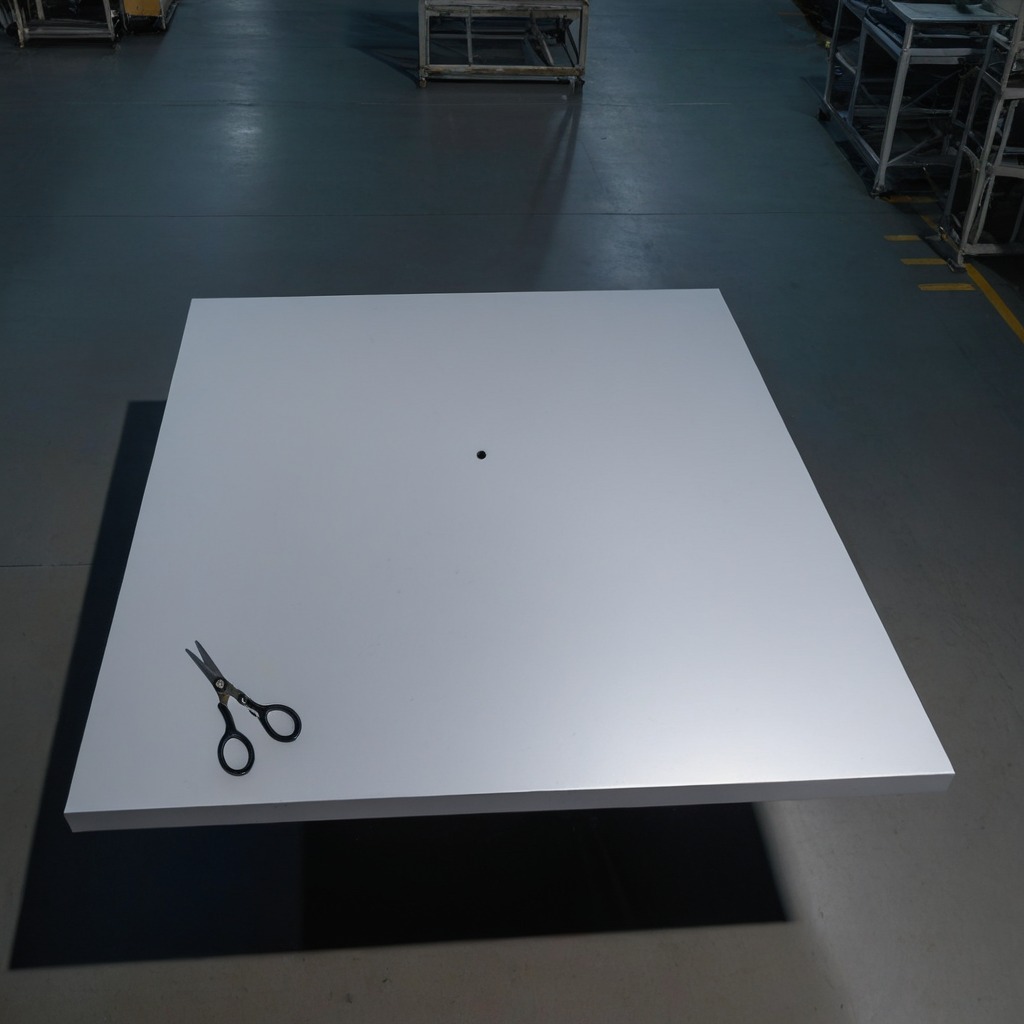
A scissor is lying on the tabletop.